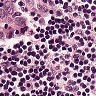
Metastatic tissue present: yes